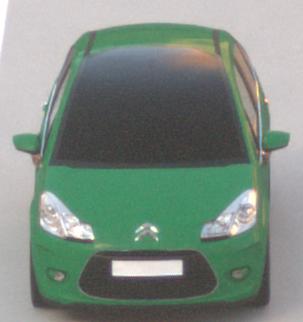
Make: Citroen
Model: C3 1.1
Detailed model: C3 (II)
Model produced from: 2010/01
Model produced until: 2012/03
Doors: 5
Color: green
Road condition: dry road
Daytime: sunrise or sunset
Contrast: low contrast